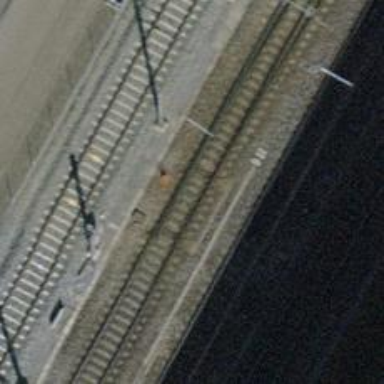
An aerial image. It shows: Railway switch.